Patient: sex M, age 64
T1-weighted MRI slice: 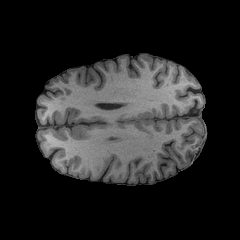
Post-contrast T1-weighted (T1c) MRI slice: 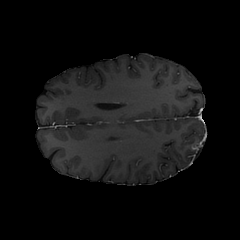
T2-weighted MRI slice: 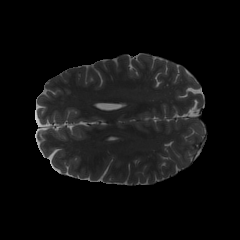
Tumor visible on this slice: no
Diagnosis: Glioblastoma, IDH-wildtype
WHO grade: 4